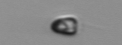
Label: Pyramimonas